Field crop: maize
Growth stage: 2
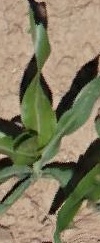
Species: maize